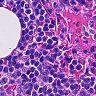
Metastatic tissue present: no